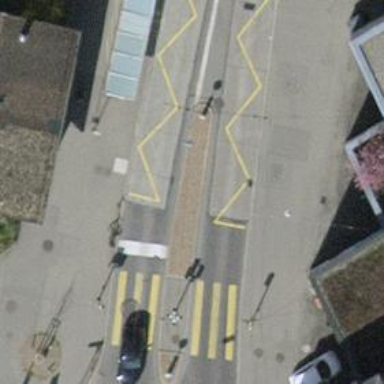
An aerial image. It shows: Tertiary road with asphalt surface and sidewalks on both sides. The road is equipped with trolley wires.